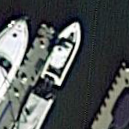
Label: Civil_yacht